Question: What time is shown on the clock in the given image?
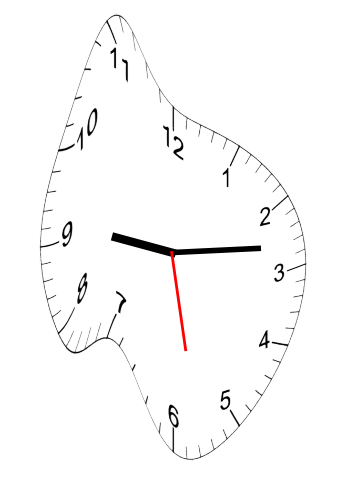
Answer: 09:13:28